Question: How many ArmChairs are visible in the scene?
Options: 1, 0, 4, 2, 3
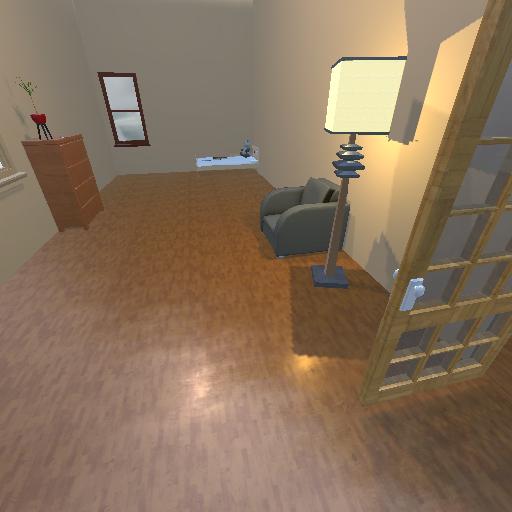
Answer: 1